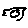
Label: bird